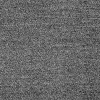
Atmospheric dust classification: dusty